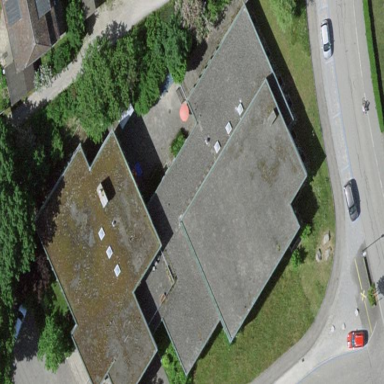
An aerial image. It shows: Public building.